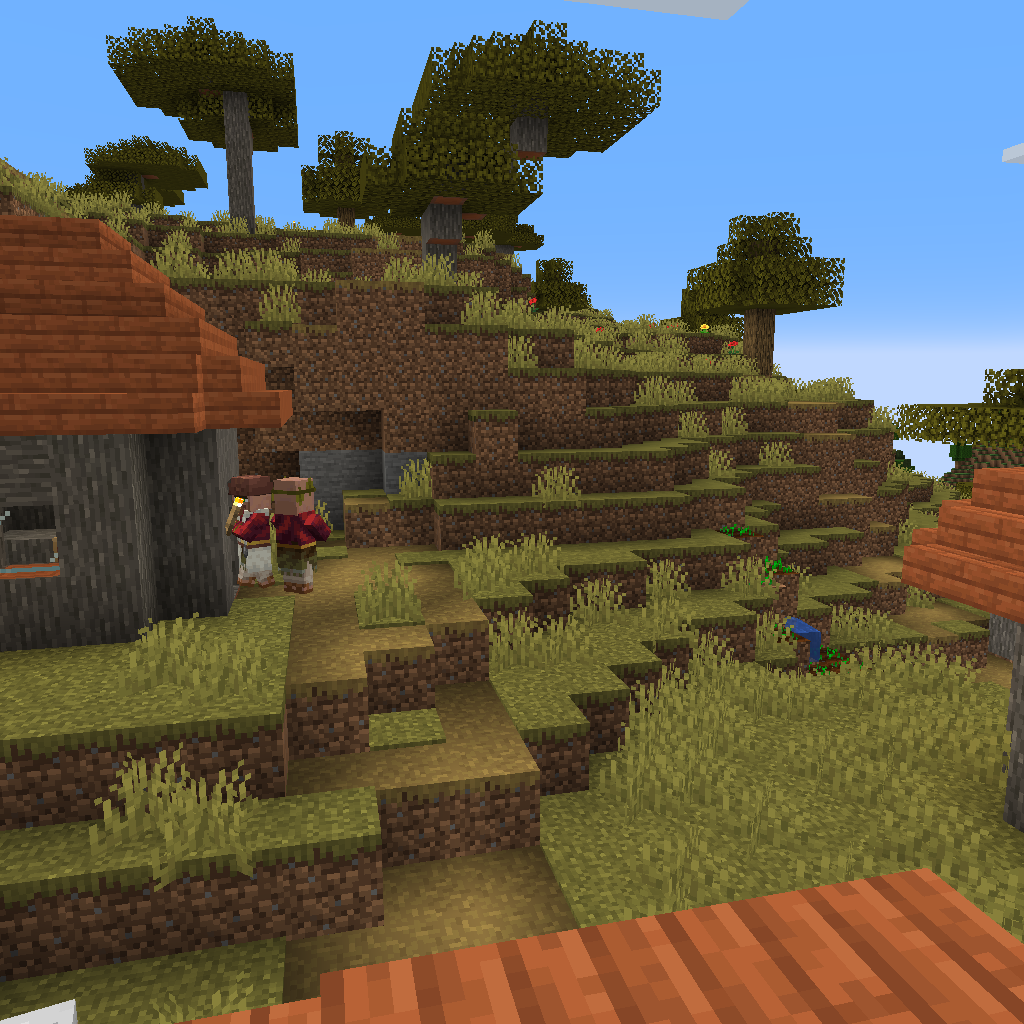
savanna village with huts and two villagers in front of hill